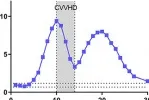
Clinical and treatment parameters of the patient during the 1st month after hospital admission. (A-H) show the time course of different laboratory parameters during the first 30 days following hospital admission.
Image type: pathology (immunostaining)